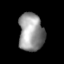
Tissue: lung
Cell type: Epithelial cells
Senescence score: 0.2247
Nuclear area (px): 931
Mean DAPI intensity: 151.143